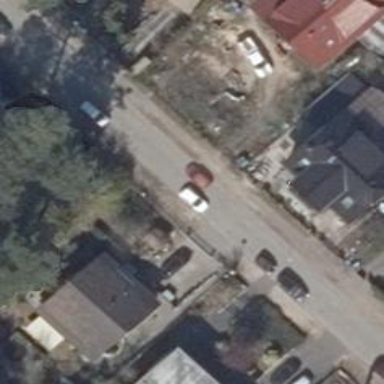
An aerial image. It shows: Driveway.